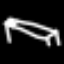
Label: bed